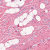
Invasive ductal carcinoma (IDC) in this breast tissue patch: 0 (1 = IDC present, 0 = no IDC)